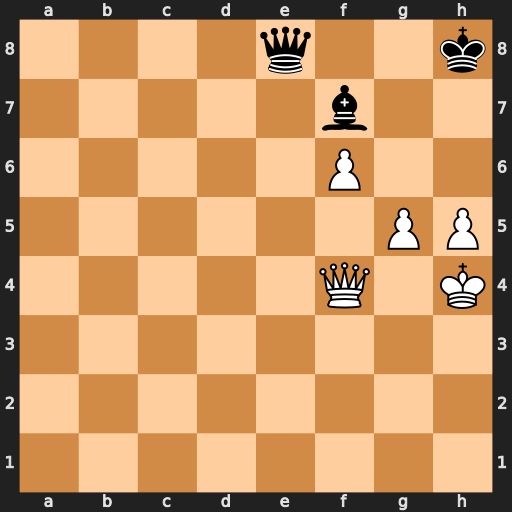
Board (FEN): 4q2k/5b2/5P2/6PP/5Q1K/8/8/8
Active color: w
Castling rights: -
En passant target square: -
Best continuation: g6 Kg8 Kg5 Qd8 gxf7+ Kxf7 Qc4+